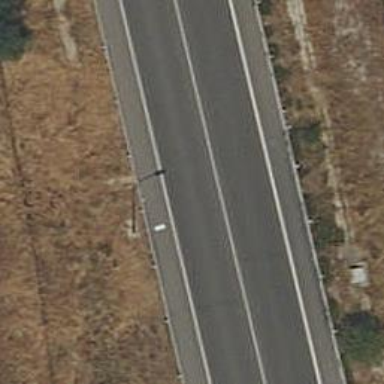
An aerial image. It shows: Trunk highway.